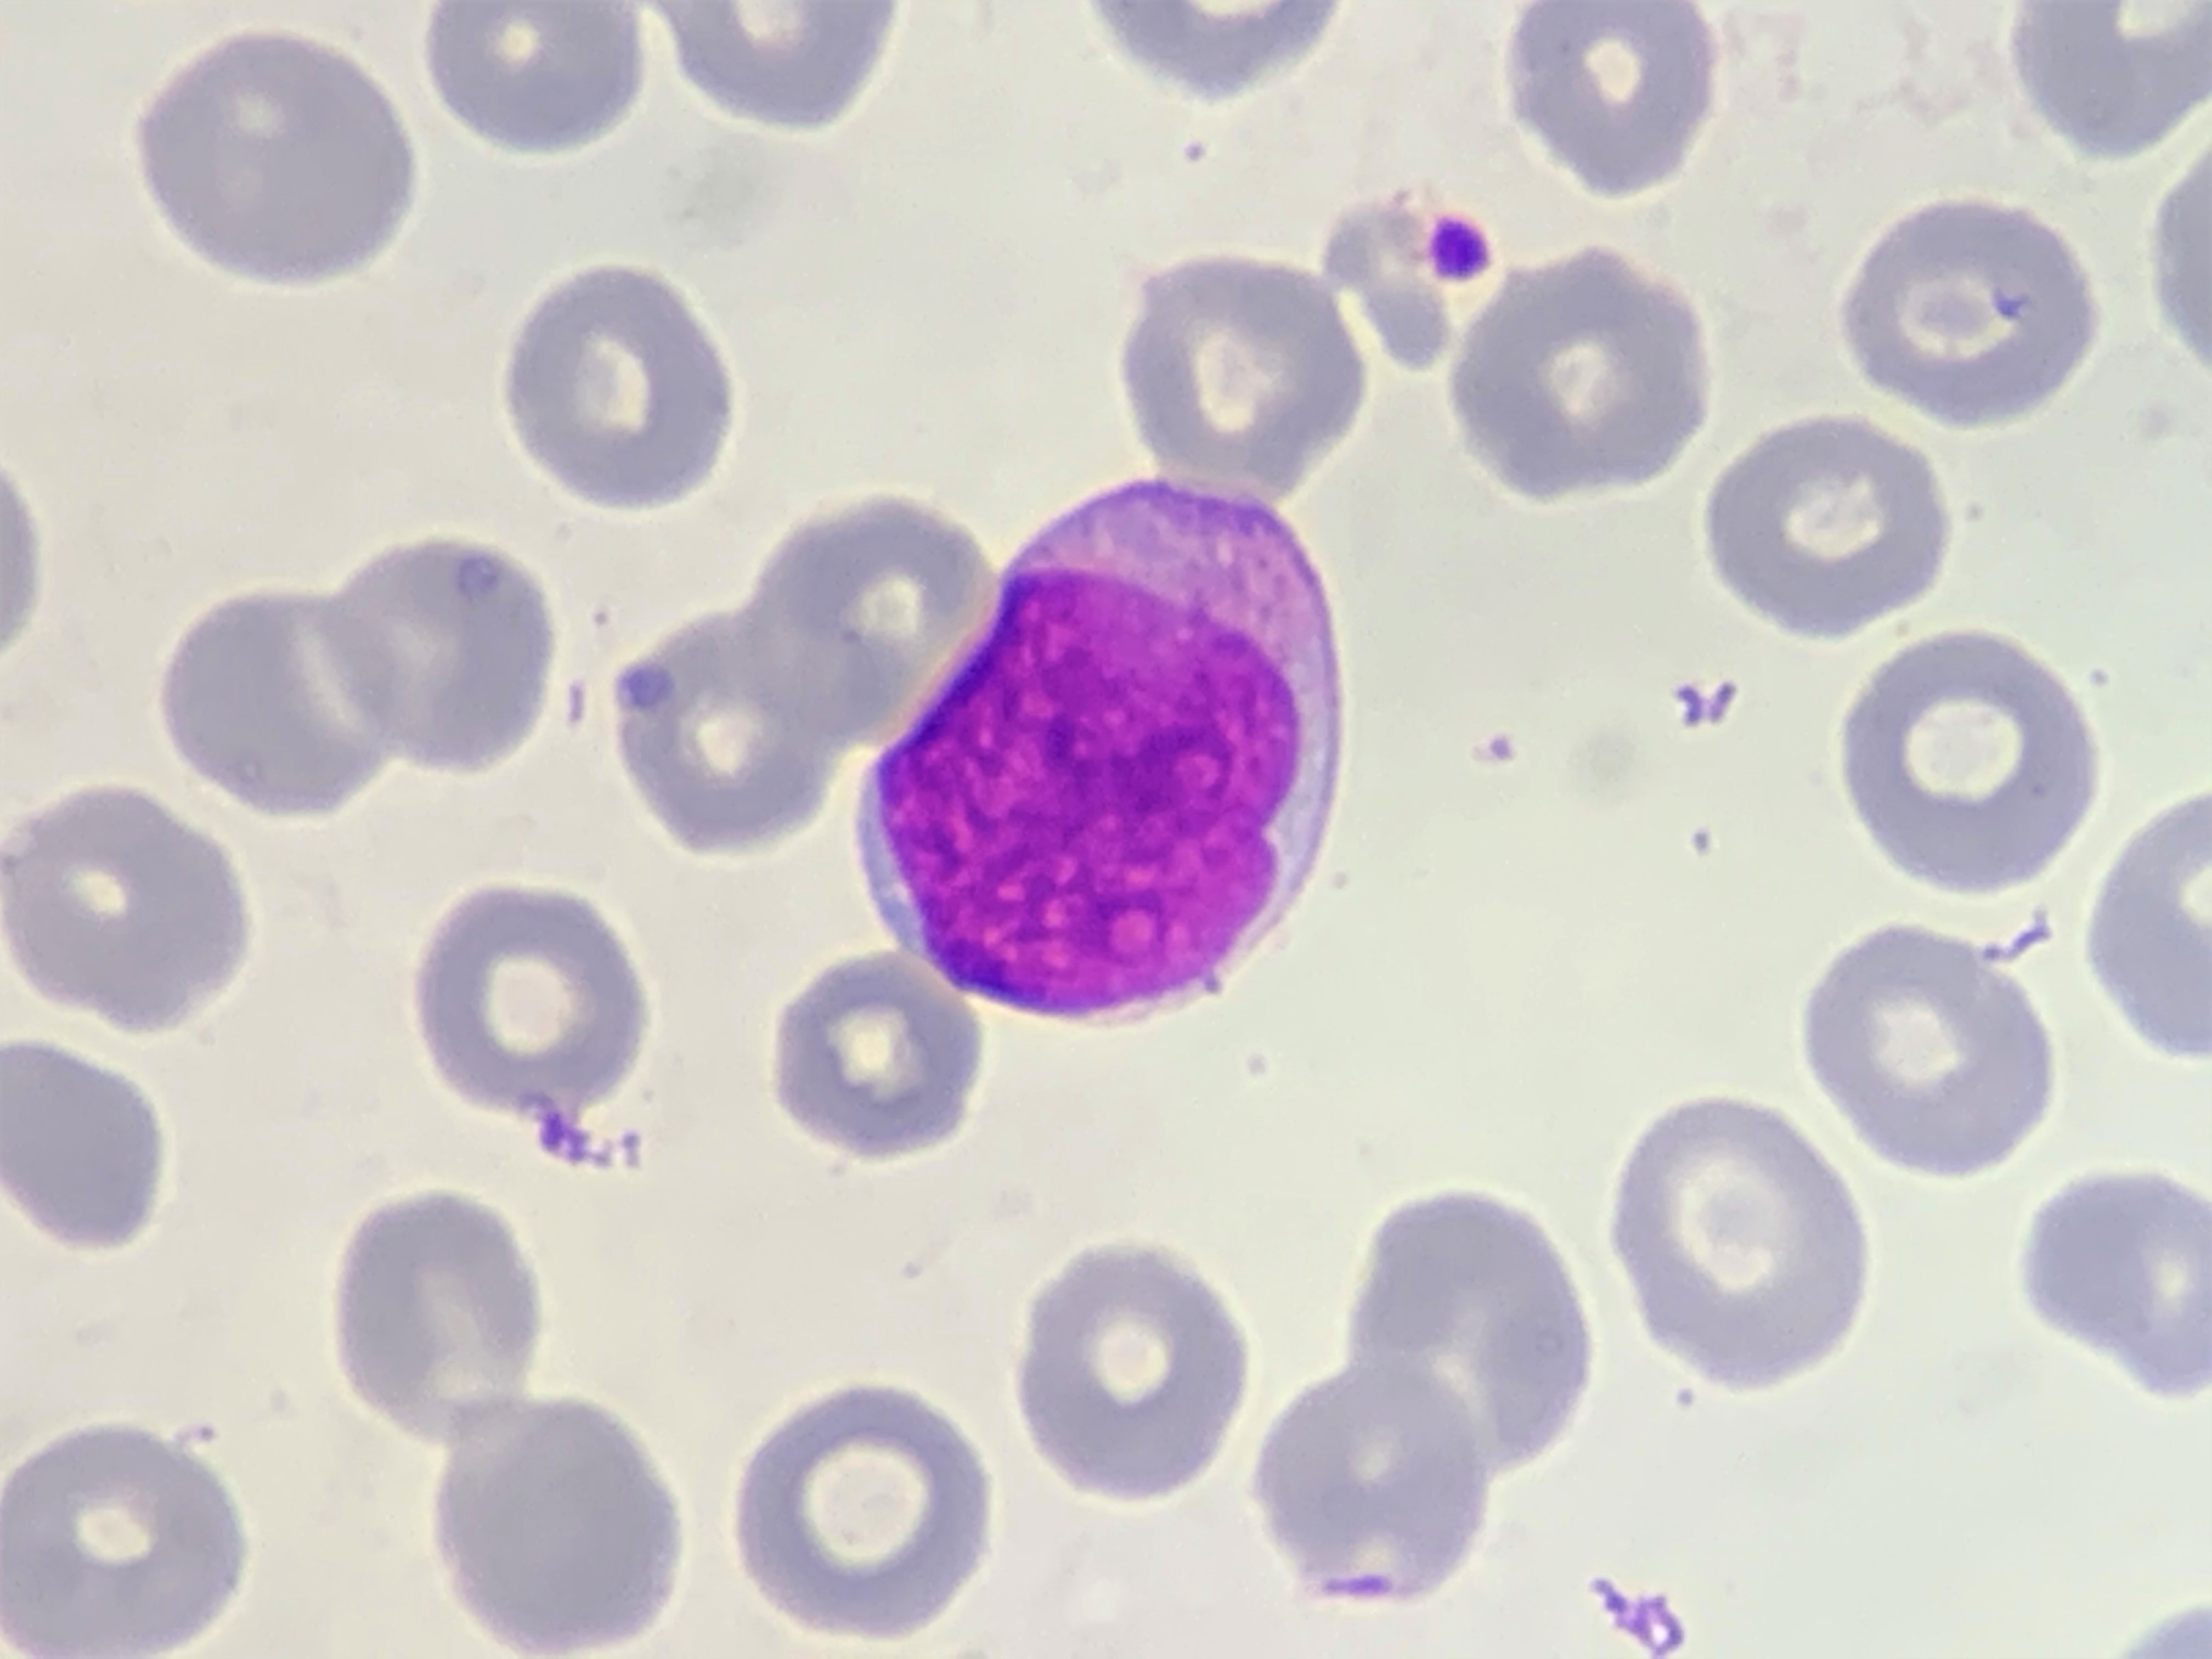
Cell type: BLAST CELLS